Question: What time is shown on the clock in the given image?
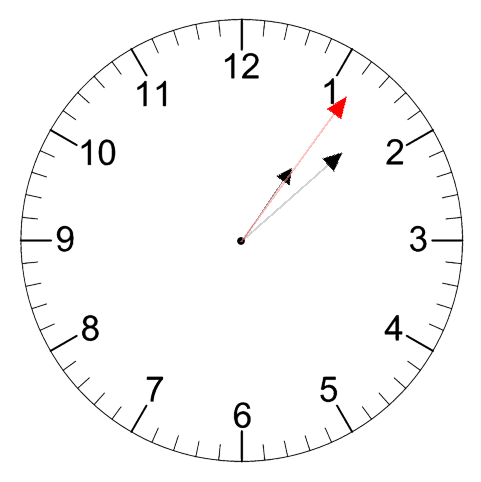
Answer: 01:08:06